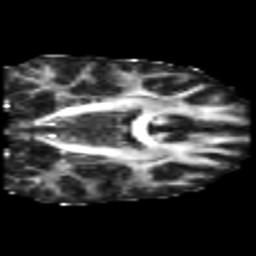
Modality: FA
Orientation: coronal
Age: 35
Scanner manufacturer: philips
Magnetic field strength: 3 T
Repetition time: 8.6 s
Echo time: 0.127 s